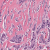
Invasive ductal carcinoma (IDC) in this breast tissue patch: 1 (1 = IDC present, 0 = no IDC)